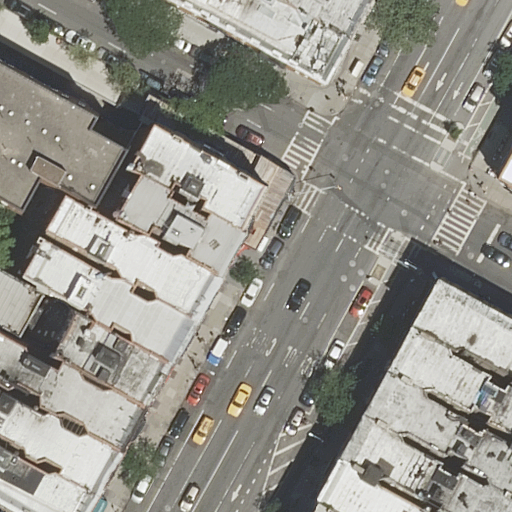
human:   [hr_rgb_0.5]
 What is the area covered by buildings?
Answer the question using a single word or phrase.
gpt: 3814m2

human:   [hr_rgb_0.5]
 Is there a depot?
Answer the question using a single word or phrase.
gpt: no

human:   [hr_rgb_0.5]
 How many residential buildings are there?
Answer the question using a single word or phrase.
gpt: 19

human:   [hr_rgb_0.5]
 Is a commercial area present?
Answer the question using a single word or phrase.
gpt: no

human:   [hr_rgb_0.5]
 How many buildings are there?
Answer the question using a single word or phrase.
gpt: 19

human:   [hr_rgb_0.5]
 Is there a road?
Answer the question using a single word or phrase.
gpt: yes

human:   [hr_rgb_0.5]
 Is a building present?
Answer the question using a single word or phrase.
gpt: yes

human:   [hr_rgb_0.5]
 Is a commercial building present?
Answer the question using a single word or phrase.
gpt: no

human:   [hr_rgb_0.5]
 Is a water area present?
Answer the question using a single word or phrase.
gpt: no

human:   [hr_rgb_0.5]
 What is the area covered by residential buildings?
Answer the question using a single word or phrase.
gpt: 3814m2

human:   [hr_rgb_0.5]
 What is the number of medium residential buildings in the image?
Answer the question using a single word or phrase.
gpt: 15

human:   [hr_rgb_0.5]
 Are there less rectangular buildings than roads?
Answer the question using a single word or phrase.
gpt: no

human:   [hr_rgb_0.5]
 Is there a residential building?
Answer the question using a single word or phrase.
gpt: yes

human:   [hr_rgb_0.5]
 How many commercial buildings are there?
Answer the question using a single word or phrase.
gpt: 0

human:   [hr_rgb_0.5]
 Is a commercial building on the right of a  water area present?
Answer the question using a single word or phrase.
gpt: no

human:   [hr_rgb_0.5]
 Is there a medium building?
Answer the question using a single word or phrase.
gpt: yes

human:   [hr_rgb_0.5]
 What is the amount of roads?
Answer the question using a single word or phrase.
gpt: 6

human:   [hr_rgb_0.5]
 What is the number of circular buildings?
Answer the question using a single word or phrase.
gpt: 0

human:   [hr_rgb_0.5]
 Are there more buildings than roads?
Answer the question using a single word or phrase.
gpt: yes

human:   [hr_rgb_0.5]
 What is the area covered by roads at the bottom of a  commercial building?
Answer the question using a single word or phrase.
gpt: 0m2

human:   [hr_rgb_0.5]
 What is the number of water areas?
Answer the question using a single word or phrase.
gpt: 0

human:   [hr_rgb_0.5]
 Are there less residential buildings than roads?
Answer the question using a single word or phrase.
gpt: no

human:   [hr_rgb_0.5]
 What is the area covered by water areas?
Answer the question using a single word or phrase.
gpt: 0m2

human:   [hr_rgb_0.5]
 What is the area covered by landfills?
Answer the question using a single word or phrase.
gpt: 0m2

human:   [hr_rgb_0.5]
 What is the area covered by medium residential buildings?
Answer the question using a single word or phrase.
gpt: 3662m2

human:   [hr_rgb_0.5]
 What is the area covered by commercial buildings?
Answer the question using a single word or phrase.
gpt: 0m2

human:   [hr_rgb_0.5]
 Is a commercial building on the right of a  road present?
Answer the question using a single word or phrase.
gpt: no

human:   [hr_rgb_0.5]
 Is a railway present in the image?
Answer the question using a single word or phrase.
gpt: no

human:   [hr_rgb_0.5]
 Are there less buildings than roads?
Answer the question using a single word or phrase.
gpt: no

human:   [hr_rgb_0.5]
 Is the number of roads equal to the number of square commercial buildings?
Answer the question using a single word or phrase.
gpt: no

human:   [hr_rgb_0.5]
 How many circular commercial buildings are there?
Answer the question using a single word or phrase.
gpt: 0

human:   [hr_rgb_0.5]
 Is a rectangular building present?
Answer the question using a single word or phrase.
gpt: yes

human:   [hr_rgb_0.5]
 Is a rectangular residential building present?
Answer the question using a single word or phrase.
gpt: yes

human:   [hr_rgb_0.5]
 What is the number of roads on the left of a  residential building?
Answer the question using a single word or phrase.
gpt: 4

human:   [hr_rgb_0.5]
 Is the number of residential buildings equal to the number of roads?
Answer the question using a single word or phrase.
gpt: no

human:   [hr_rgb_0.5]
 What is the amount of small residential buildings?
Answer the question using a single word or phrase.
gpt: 4

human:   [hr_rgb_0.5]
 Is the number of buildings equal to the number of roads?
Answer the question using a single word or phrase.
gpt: no

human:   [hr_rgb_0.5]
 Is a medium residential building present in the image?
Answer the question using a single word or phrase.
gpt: yes

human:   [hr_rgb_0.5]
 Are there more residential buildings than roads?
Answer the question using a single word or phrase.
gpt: yes

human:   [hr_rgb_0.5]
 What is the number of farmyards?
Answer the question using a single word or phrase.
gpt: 0

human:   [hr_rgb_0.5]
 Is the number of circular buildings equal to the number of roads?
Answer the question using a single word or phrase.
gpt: no

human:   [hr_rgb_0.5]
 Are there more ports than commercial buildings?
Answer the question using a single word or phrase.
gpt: no

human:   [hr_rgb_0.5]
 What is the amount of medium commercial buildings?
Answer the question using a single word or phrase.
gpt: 0

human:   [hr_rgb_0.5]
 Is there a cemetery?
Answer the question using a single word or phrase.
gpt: no

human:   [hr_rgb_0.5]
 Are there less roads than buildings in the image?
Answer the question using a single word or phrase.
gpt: yes

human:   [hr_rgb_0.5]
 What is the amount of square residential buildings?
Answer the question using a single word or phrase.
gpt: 0

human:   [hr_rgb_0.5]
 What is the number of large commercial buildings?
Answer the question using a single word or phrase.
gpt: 0

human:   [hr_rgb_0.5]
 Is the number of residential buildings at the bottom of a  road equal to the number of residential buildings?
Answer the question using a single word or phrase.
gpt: no

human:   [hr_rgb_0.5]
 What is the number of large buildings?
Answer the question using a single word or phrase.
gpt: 0

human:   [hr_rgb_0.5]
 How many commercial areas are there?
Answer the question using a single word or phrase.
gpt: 0

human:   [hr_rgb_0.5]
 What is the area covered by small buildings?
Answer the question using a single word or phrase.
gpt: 152m2

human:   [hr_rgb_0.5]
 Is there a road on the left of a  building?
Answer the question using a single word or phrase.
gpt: yes

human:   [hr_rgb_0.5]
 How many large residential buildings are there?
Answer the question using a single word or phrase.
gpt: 0

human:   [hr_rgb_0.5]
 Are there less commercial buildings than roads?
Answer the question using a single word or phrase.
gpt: yes

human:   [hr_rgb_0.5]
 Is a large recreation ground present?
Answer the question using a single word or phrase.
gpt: no

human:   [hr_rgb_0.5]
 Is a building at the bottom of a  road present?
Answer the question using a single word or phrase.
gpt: yes

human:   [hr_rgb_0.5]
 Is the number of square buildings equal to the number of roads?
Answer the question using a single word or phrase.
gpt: no

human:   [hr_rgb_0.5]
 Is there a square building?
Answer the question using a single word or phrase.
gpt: no

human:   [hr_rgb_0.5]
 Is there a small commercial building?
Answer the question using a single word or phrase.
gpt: no

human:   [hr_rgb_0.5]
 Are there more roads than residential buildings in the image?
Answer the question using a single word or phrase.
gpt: no

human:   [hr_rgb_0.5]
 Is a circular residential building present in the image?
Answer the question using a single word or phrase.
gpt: no

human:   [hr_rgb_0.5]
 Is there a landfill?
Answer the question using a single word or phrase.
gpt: no

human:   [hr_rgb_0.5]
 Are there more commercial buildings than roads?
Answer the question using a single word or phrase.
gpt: no

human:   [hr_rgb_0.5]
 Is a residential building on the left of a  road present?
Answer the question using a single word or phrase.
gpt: yes